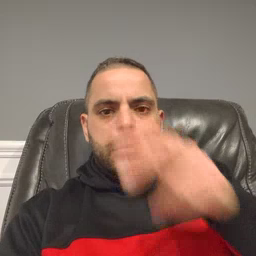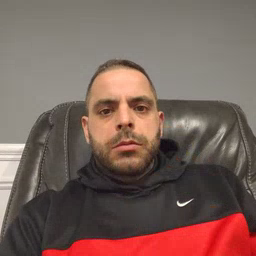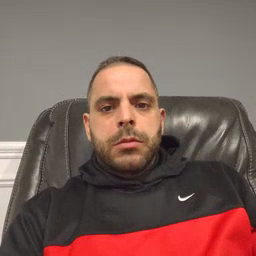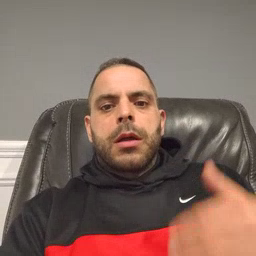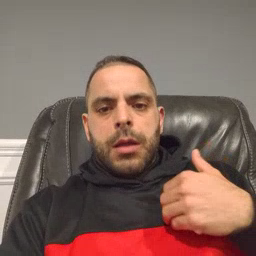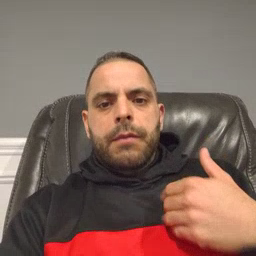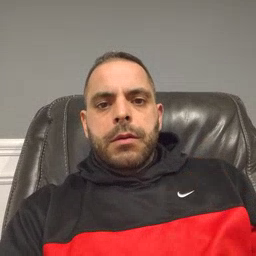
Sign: have